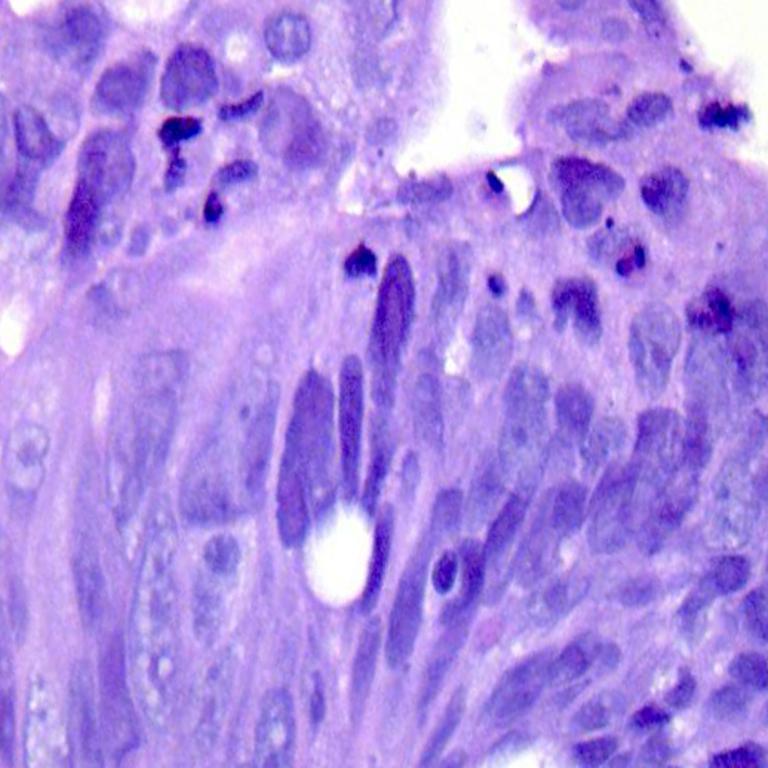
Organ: colon
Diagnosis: adenocarcinomas